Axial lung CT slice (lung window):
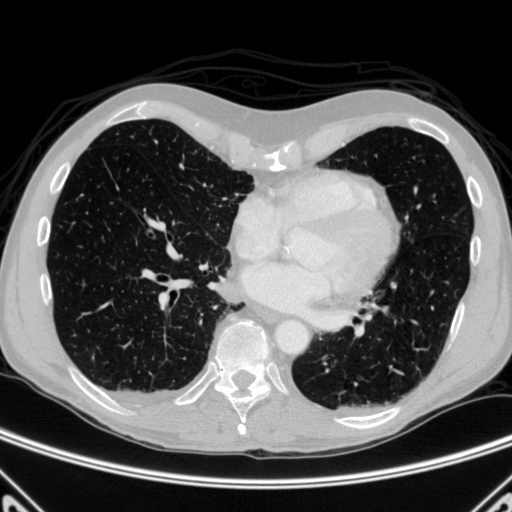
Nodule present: no